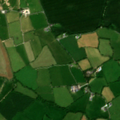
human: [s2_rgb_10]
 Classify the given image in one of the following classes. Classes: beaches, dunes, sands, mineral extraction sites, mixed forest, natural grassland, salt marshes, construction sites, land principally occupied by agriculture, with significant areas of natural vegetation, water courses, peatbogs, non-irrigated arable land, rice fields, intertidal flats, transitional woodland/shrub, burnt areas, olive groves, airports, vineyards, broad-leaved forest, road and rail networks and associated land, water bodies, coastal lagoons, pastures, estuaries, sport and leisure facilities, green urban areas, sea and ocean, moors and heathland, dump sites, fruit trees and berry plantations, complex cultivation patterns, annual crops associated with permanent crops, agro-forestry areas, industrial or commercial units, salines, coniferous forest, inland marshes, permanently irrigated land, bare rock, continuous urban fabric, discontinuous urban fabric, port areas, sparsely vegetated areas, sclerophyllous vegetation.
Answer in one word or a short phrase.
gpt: non-irrigated arable land, pastures